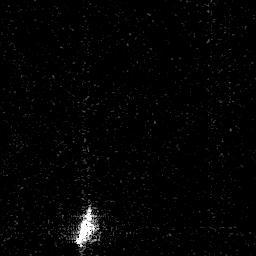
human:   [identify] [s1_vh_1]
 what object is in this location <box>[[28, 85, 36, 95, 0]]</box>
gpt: <ref>1 small ship at the bottom</ref>